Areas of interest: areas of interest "Factory"
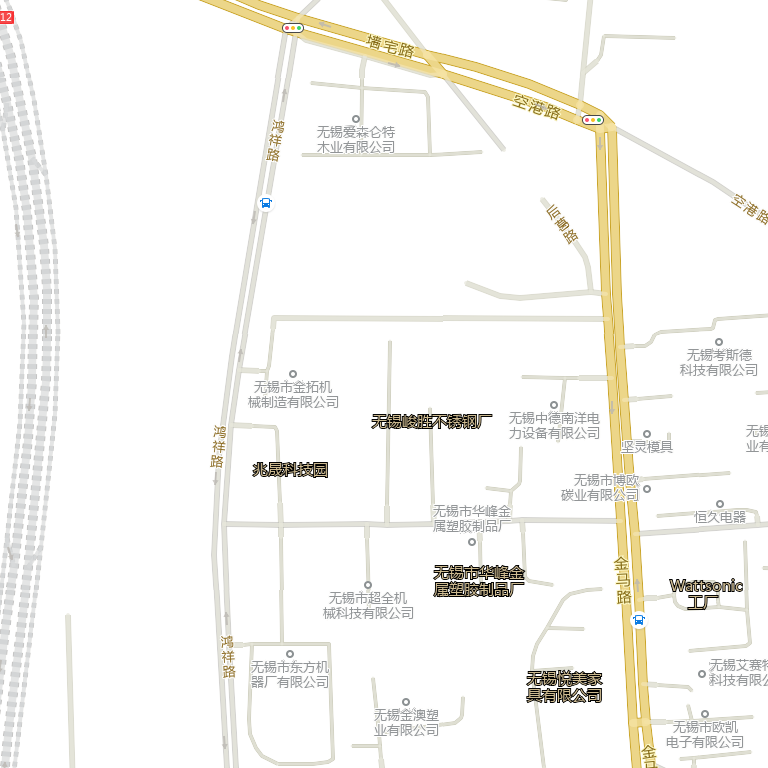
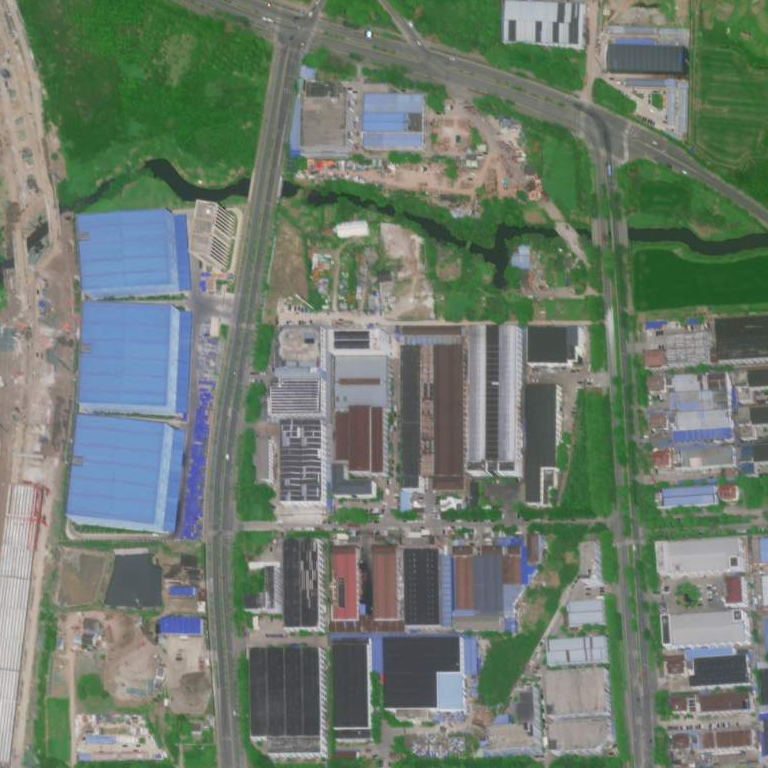